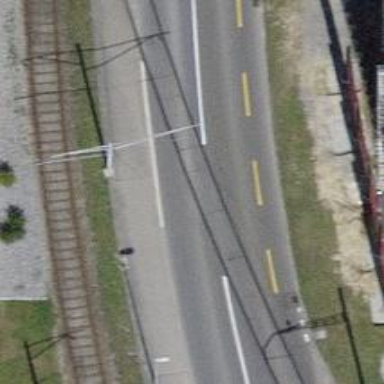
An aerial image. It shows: Sidewalk.